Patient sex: M
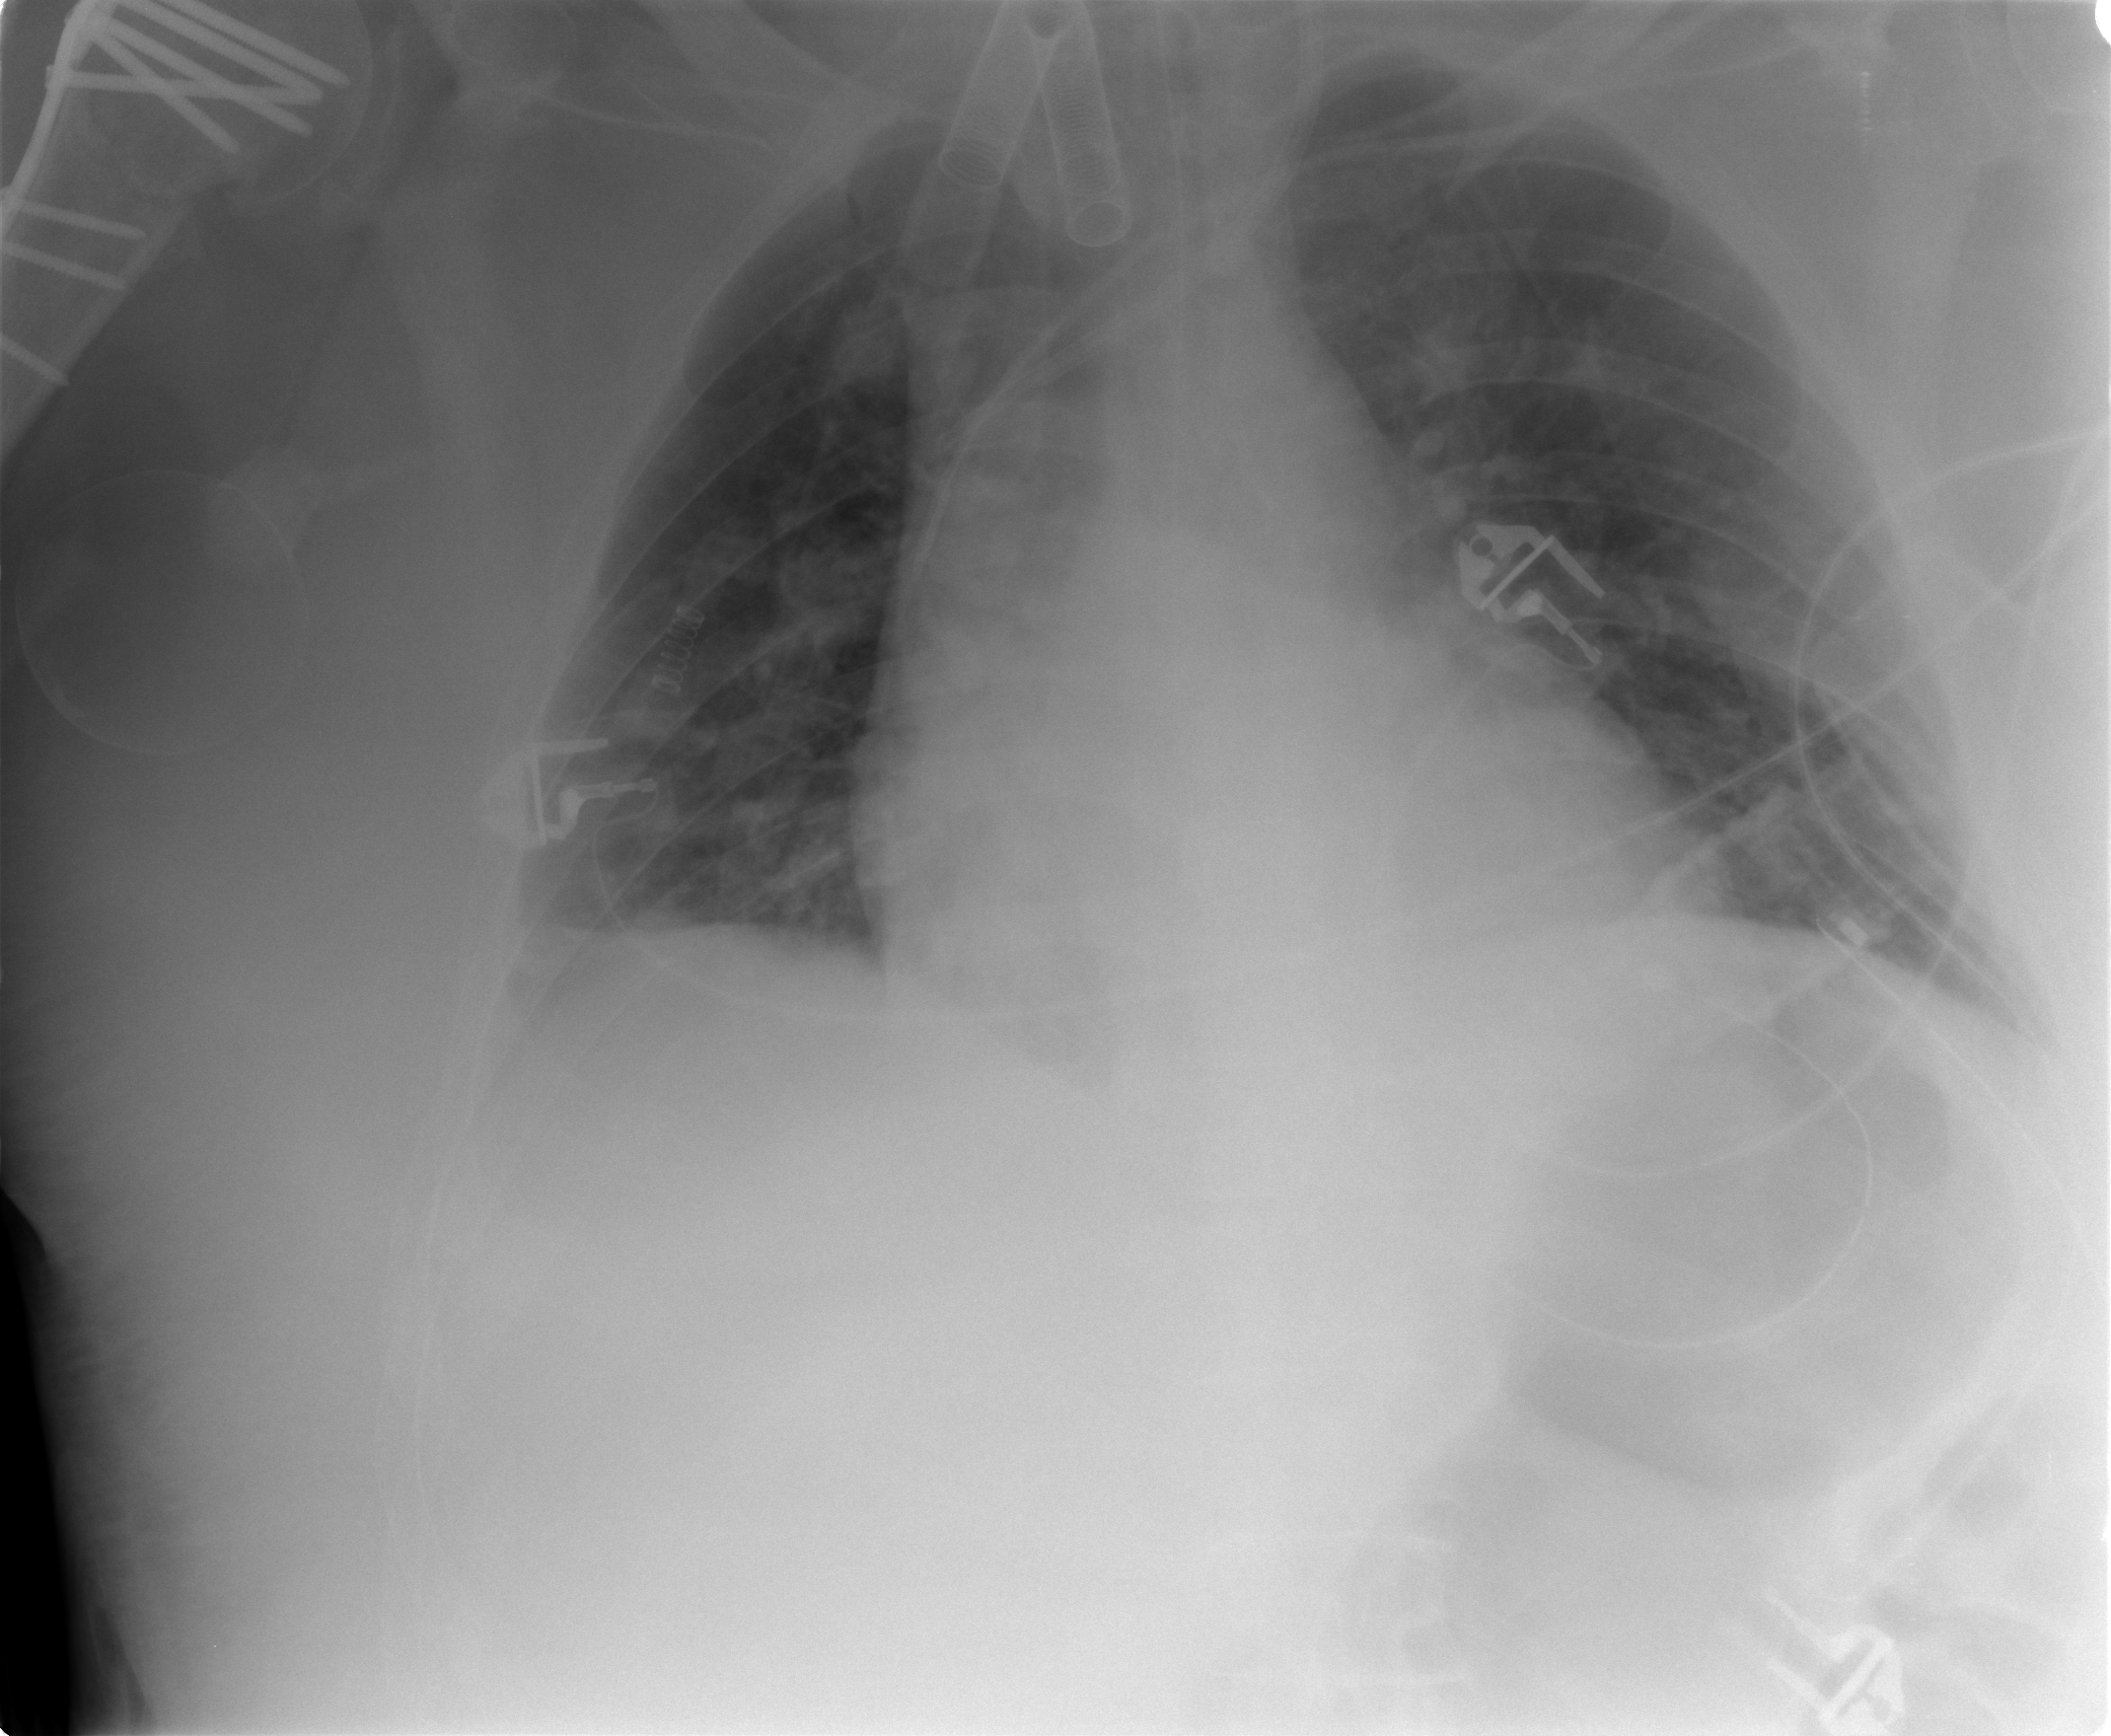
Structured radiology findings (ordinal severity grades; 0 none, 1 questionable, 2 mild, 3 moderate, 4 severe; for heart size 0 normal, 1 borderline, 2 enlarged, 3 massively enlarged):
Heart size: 2
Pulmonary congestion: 2
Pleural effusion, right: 1
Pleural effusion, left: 1
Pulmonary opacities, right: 0
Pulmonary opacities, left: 0
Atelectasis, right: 2
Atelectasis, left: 2